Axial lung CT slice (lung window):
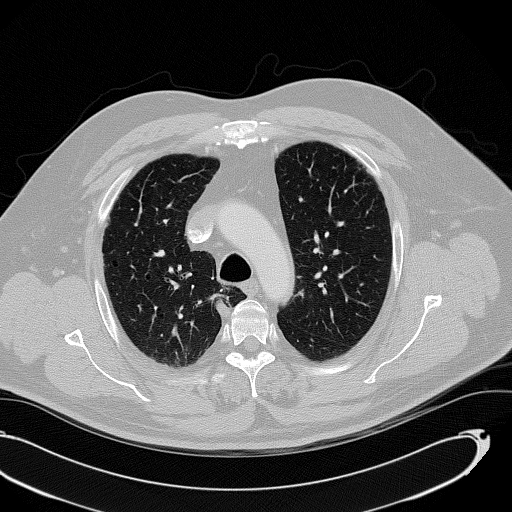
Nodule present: no